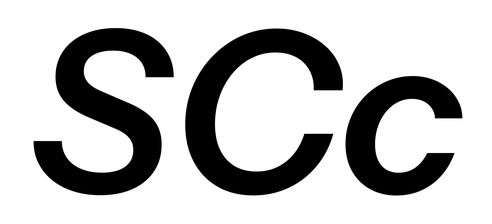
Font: InstrumentSans-Italic_SemiBold_Italic